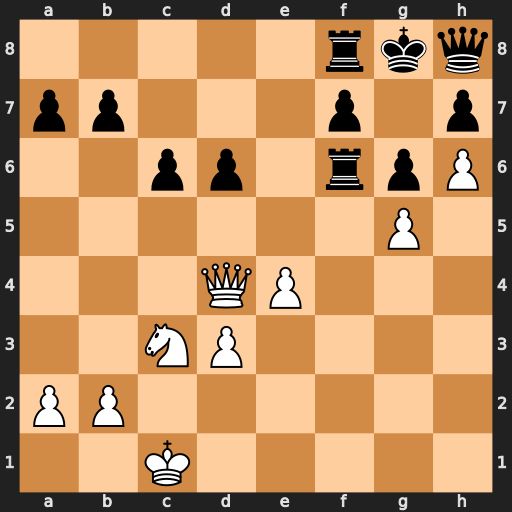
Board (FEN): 5rkq/pp3p1p/2pp1rpP/6P1/3QP3/2NP4/PP6/2K5
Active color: w
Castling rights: -
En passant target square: -
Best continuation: gxf6 Rd8 e5